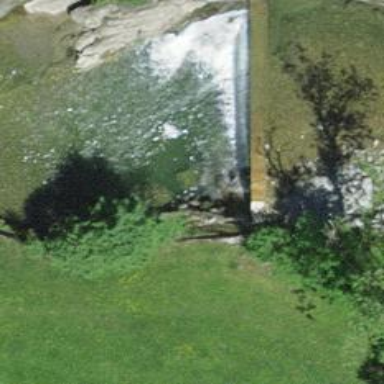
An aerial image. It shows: Weir along the waterway.